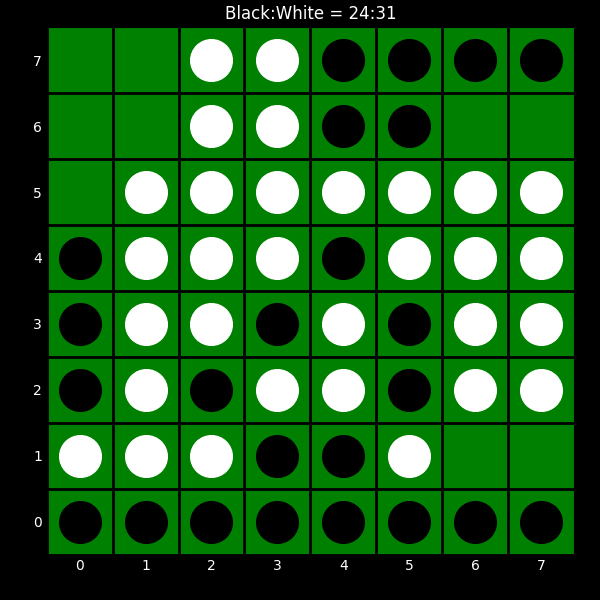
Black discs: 24
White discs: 31